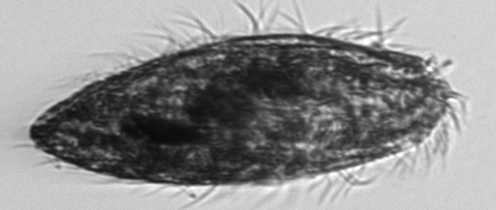
Label: Euplotes_morphotype1